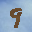
Label: 9